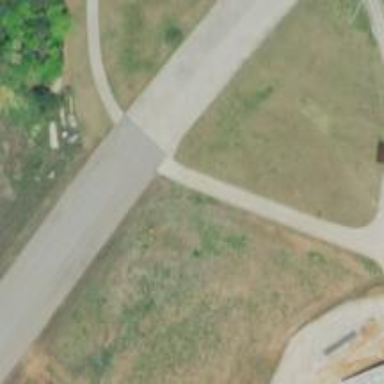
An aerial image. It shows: Asphalt runway at the airport.